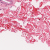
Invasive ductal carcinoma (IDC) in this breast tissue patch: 0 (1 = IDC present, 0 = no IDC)